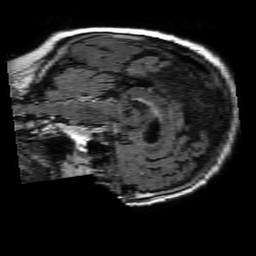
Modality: FLAIR
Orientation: sagittal
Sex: female
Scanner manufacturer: philips
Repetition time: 11 s
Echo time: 0.125 s